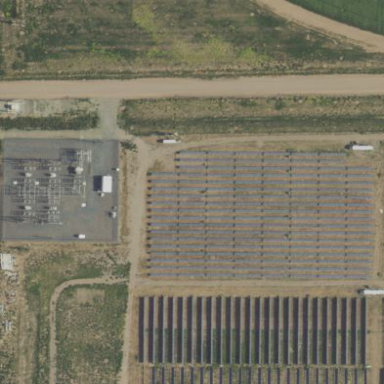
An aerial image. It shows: Solar power generator using photovoltaic panels.